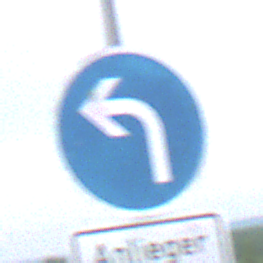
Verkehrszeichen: VorgeschriebeneFahrtrichtungLinks
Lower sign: PersonengruppenFrei1
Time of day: Midday
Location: Outdoor (RoadRail)
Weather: PartlyCloudy
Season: NotSpecified
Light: Natural